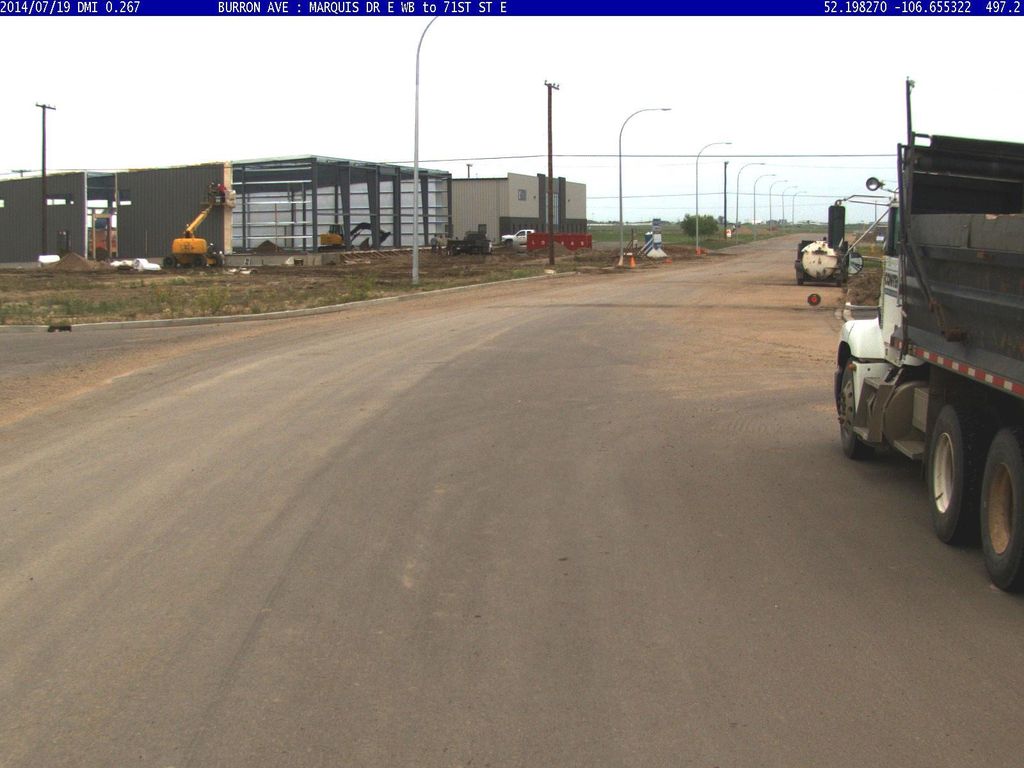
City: saskatoon